Question: This problem didn't exist on xCode 5 even with ios8.
have to be cause the greenView is a subview of the red view. But built with xCode6 to its parent.

'''
- (void)viewDidLoad {
[super viewDidLoad];
/**** 1 - REDVIEW, THE CONTAINER *****/
UIView *redView = [UIView new];
redView.backgroundColor = [UIColor redColor];
redView.translatesAutoresizingMaskIntoConstraints = NO;
[self.view addSubview:redView];
UIView *spaceView = [UIView new];
spaceView.translatesAutoresizingMaskIntoConstraints = NO;
[self.view addSubview:spaceView];
NSDictionary *views = @{@"spaceView" : spaceView,
@"redView": redView};
[self.view addConstraints:[NSLayoutConstraint
constraintsWithVisualFormat:@"H:|[spaceView]|"
options: 0
metrics:0
views:views]];
[self.view addConstraints:[NSLayoutConstraint
constraintsWithVisualFormat:@"V:|[spaceView][redView]|"
options: NSLayoutFormatAlignAllRight | NSLayoutFormatAlignAllLeft
metrics:0
views:views]];
//CENTER VERTICALY
NSLayoutConstraint *constraint = [NSLayoutConstraint
constraintWithItem:redView
attribute:NSLayoutAttributeHeight
relatedBy:NSLayoutRelationEqual
toItem:spaceView
attribute:NSLayoutAttributeHeight
multiplier:1
constant:0];
[self.view addConstraint:constraint];
/**** 1 - GREENBUTTON, IN THE CONTAINER *****/
UIButton *greenButton = [[UIButton alloc] init];
greenButton.backgroundColor = [UIColor greenColor];
greenButton.translatesAutoresizingMaskIntoConstraints = NO;
[greenButton addTarget:self action:nil forControlEvents:UIControlEventTouchUpInside];
[redView addSubview:greenButton];
views = @{@"button" : greenButton};
[redView addConstraints:[NSLayoutConstraint
constraintsWithVisualFormat:@"H:|[button(35)]|"
options: 0
metrics:0
views:views]];
}
'''
Where is the trouble?
(you can copy and paste those line to try)
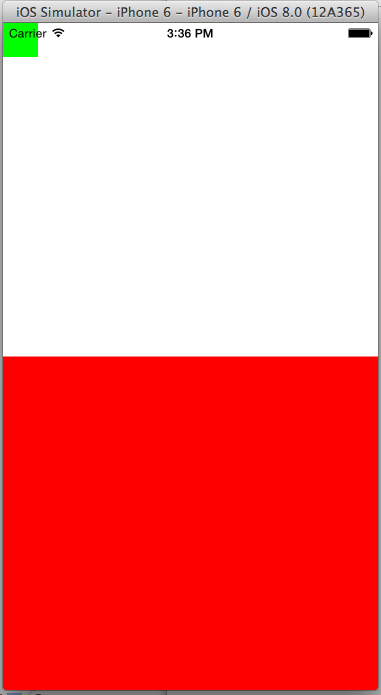
Answer: The constraints defined are positioning the greenButton relative to its superview. The issue lies in the missing the vertical position constraint. Also note that the visual syntax you used resulted in conflicting constraints:
- - - -
If you use the following constraints for the greenButton, it will be placed top-left on its parent.
'''
[redView addConstraints:[NSLayoutConstraint
constraintsWithVisualFormat:@"H:|[button(35)]"
options: 0
metrics:0
views:views]];
[redView addConstraints:[NSLayoutConstraint
constraintsWithVisualFormat:@"V:|[button(35)]"
options:0
metrics:0
views:views]];
'''